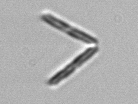
Label: Thalassionema